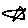
Label: star